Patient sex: F
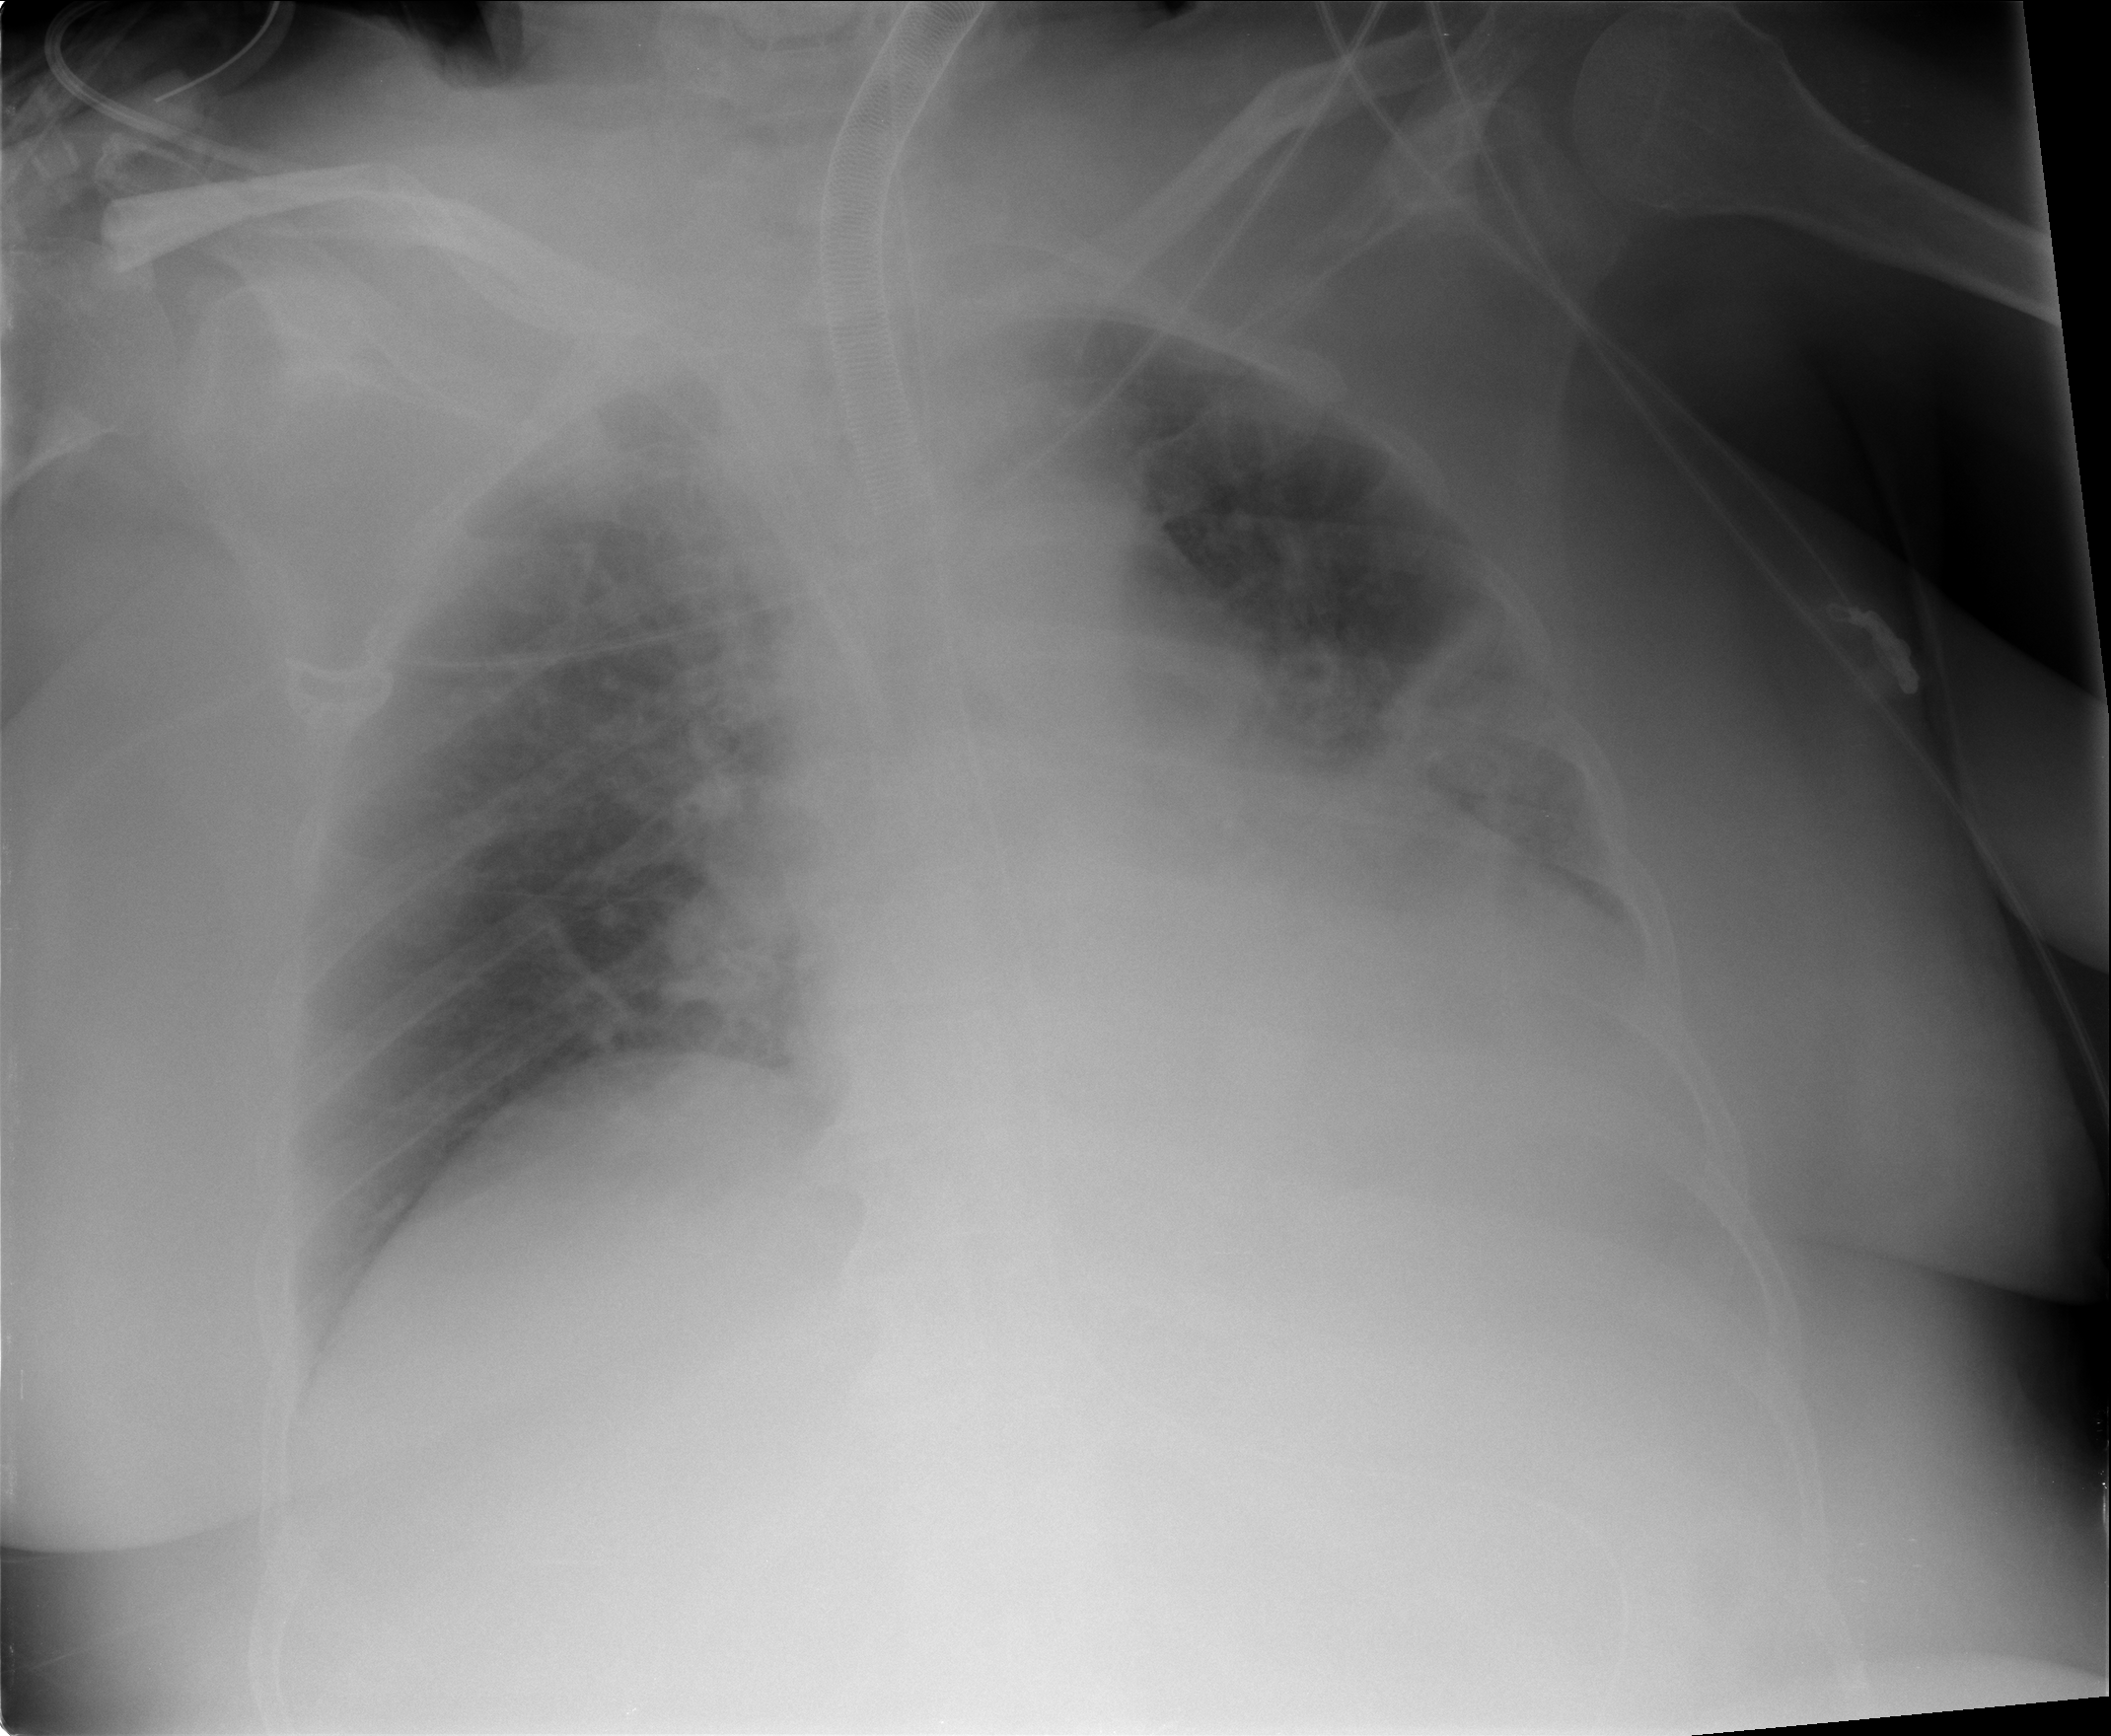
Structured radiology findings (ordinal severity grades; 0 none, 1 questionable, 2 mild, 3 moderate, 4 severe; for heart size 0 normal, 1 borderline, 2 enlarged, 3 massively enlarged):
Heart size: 2
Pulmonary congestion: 2
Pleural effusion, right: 0
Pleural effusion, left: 2
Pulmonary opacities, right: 0
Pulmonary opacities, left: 2
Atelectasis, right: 0
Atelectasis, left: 2